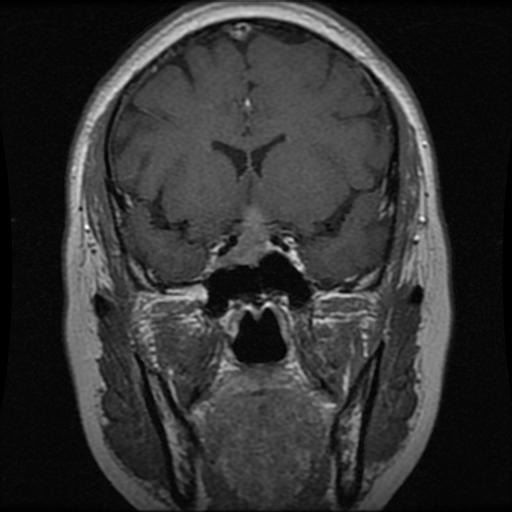
Label: pituitary